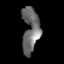
Tissue: lung
Cell type: Epithelial cells
Senescence score: 0.2376
Nuclear area (px): 736
Mean DAPI intensity: 110.852